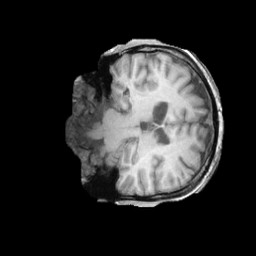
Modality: T1w
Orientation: coronal
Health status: ill
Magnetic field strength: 3 T